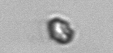
Label: Heterocapsa_rotundata